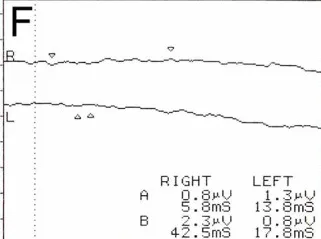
Photopic. Electroretinograms. Scotopic and photopic electroretinograms showed no recordable responses in either eye.
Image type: electrography (ekg)